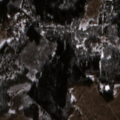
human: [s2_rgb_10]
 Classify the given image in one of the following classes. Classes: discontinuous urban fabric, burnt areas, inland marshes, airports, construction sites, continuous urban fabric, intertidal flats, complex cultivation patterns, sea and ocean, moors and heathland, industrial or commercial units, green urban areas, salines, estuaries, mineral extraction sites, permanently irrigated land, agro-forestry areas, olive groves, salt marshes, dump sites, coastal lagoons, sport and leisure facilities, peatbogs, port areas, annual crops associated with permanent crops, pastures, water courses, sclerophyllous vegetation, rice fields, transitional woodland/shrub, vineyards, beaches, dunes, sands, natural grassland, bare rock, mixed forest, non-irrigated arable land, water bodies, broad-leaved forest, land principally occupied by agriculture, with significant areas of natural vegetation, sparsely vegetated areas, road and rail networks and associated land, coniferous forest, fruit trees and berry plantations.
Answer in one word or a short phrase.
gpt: pastures, land principally occupied by agriculture, with significant areas of natural vegetation, coniferous forest, mixed forest